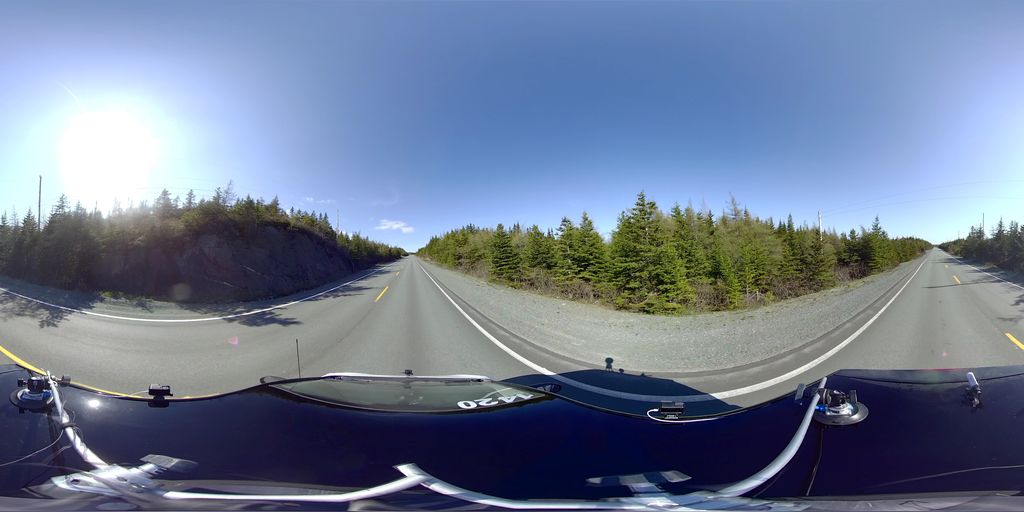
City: st_johns